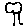
Label: tree